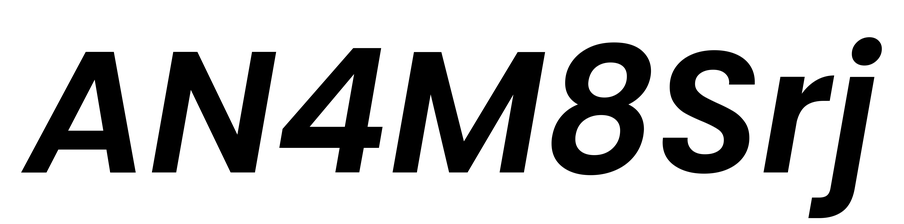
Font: Poppins-SemiBoldItalic